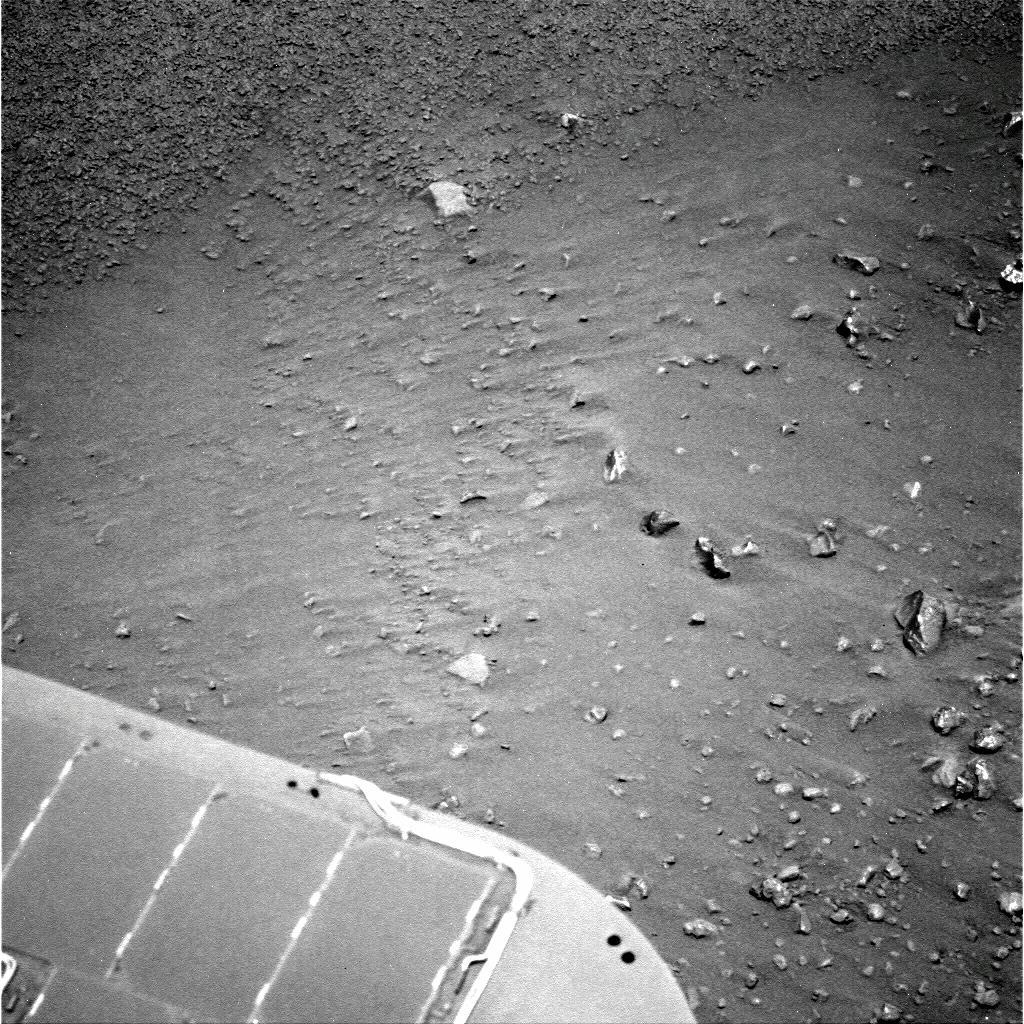
Terrain classes present: Background, Bedrock, Gravel / Sand / Soil, Rock, Shadow